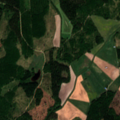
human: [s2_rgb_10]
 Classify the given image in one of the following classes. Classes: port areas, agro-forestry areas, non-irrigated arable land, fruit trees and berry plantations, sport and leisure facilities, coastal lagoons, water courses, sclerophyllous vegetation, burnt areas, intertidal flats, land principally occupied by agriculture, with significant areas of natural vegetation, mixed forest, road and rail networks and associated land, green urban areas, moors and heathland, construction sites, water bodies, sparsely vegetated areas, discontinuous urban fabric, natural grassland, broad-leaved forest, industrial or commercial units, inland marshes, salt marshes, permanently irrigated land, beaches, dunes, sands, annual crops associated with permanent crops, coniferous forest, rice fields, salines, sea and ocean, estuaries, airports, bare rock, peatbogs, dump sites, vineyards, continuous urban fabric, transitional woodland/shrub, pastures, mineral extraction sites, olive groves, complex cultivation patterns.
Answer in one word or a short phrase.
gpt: non-irrigated arable land, coniferous forest, mixed forest, transitional woodland/shrub